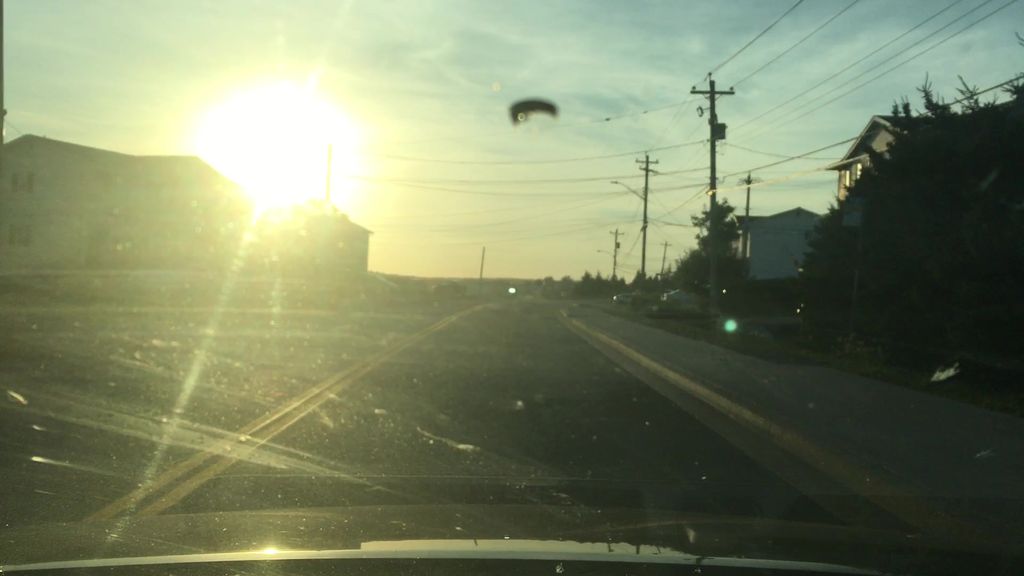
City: halifax